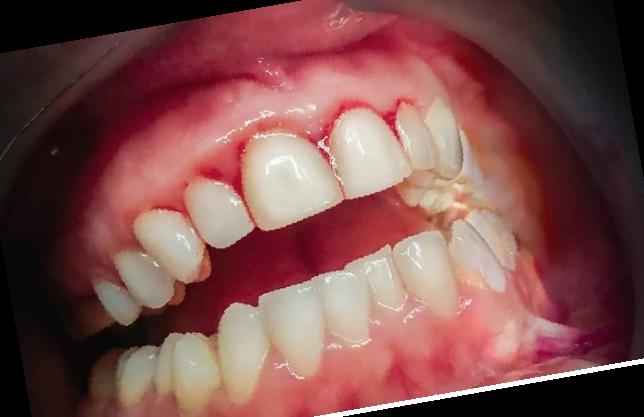
Condition: Gingivitis